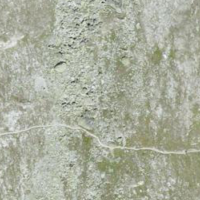
EUNIS habitat code: 48
Species observed at this site:
Phoenicurus ochruros
Montifringilla nivalis
Oenanthe oenanthe
Pyrrhocorax graculus
Prunella collaris
Anthus spinoletta